Question: I've set the background color of the main UIView in my view controller to a bluish color.
I've also tried all combinations of the following:
- Adding this to the app delegate:'UIApplication.sharedApplication().setStatusBarStyle(UIStatusBarStyle.LightContent, animated: true)'- Setting View controller status based application to NO and YES- Setting 'Status Bar Style' to Light in the project overview.
I'm seeing black status bar text when I want to see white text.
I'd like to set the style at the application level, not the VC level.
My info.plist:

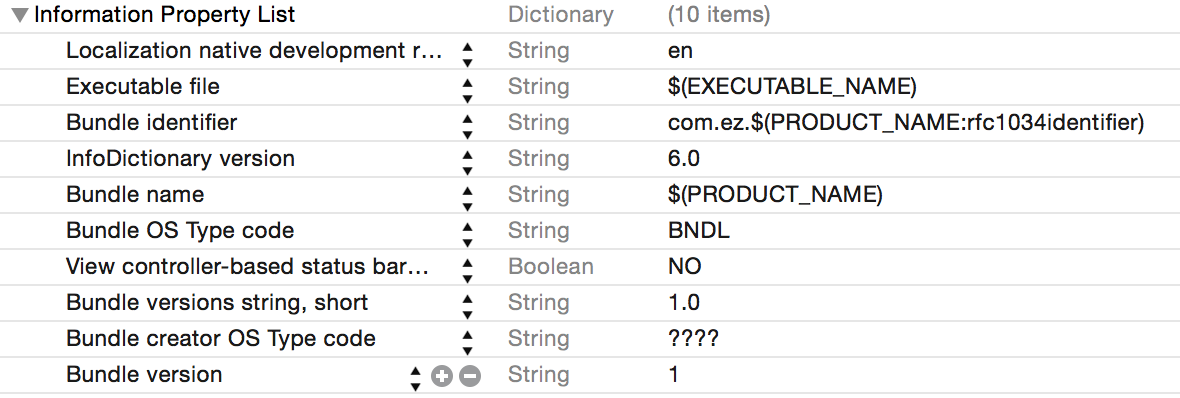
Answer: Status bar style is determined (by default) at the level of the view controller, not the application. Implement 'preferredStatusBarStyle' in your view controller.
'''
class ViewController : UIViewController {
override func preferredStatusBarStyle() -> UIStatusBarStyle {
return .LightContent
}
}
'''
You determine status bar style at the application level, but to do so, you must throw a switch in your . See the <URL>:
> To opt out of the view controller-based status bar appearance behavior, you must add the 'UIViewControllerBasedStatusBarAppearance' key with a value of NO to your app's file, [my italics, and I don't even know whether this is even supported any longer].